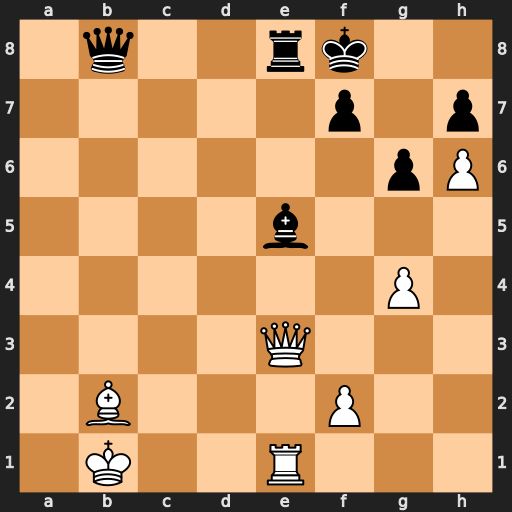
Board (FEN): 1q2rk2/5p1p/6pP/4b3/6P1/4Q3/1B3P2/1K2R3
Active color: w
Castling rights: -
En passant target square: -
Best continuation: Qc5+ Kg8 Rxe5 Rxe5 Qxe5 Qxe5 Bxe5